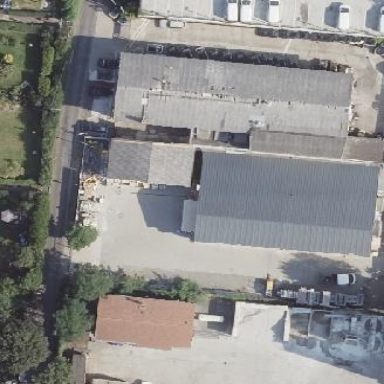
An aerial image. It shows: Commercial building.